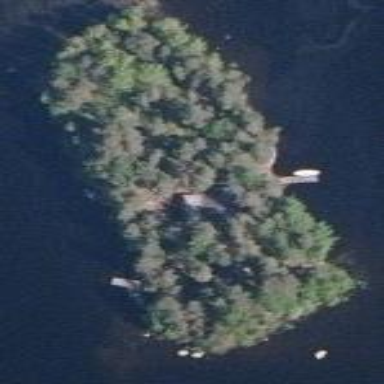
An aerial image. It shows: Islet.